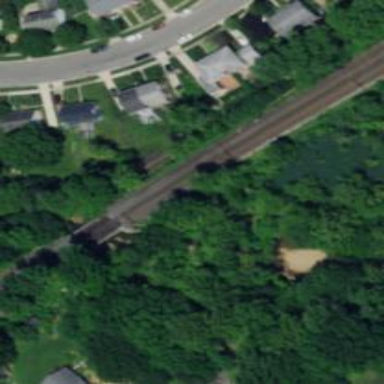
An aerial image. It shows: Light rail railway with electrified contact line.